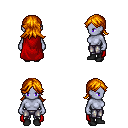
a pixel art fantasy rpg character, female body template, dark elf, purple skin, red cape, metal pants, dark blonde loose hair, black shoes, four views (front, back, left, right), 2x2 character sprite sheet, small pixel art, hard edges, no anti-aliasing